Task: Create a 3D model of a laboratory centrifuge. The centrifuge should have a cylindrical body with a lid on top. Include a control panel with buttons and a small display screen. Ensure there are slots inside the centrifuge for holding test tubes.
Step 169:
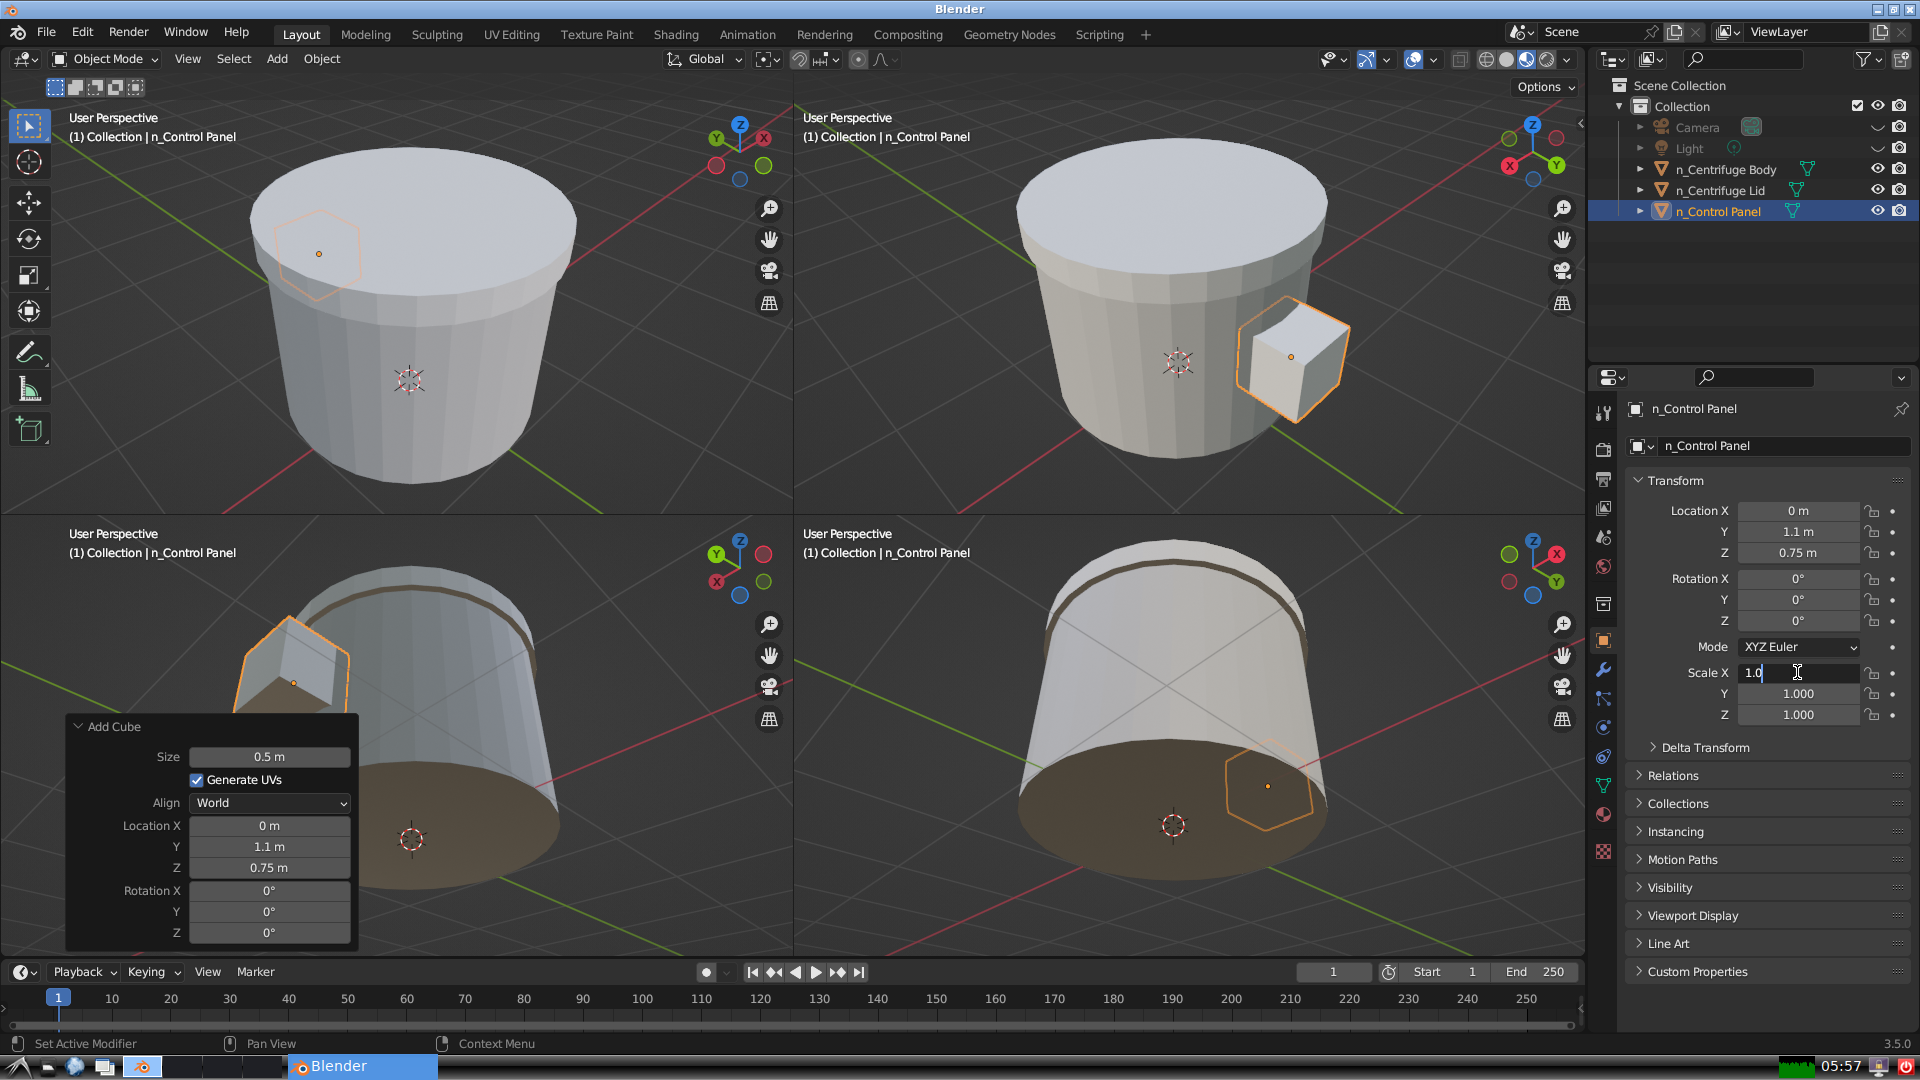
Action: {"key_press": ['Return']}